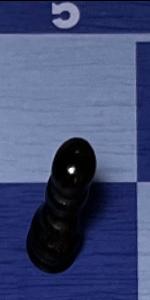
Label: Pawn_Black